Field crop: maize
Growth stage: 1
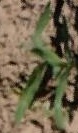
Species: maize